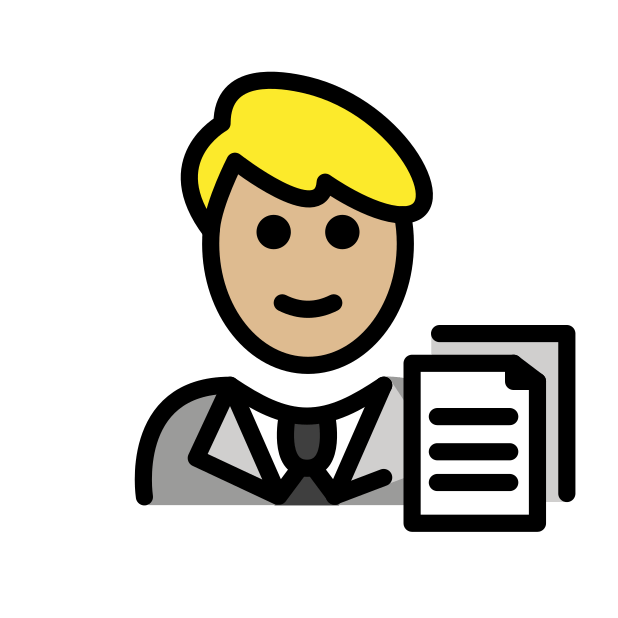
man office worker: medium-light skin tone